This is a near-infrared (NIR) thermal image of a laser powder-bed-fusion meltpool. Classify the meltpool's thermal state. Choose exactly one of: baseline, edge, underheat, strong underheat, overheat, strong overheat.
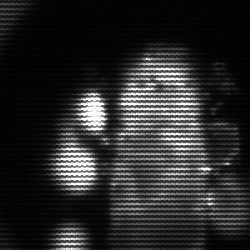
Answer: strong underheat